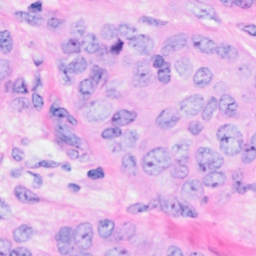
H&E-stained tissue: Breast